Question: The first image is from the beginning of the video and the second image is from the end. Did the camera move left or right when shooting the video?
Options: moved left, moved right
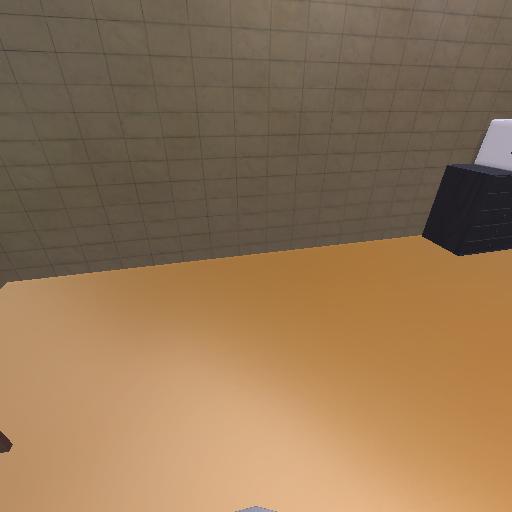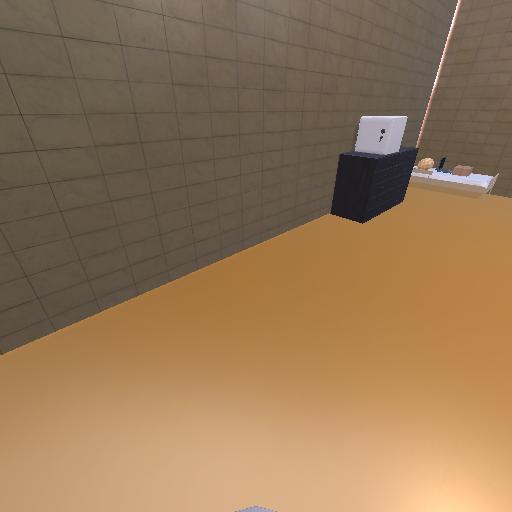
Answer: moved left